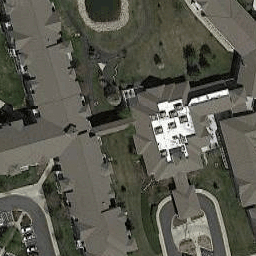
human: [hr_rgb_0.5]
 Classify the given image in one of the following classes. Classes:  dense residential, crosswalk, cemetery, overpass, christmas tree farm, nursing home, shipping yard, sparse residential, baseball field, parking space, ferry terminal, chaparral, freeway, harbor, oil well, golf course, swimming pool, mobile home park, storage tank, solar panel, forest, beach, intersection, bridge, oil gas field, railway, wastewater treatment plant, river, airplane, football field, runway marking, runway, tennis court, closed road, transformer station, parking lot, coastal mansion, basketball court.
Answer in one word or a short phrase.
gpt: nursing home